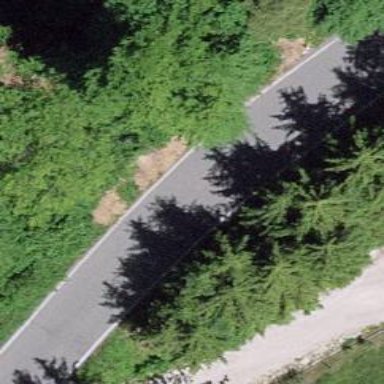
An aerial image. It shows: Asphalt road classified as tertiary.